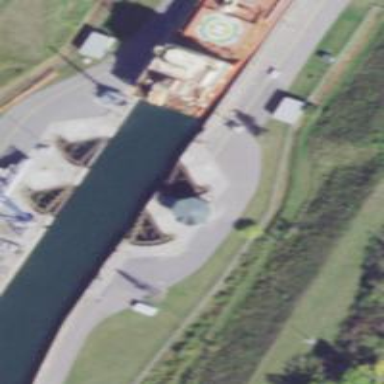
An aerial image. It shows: Lock gate along waterway.